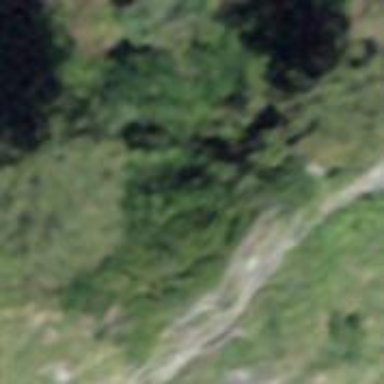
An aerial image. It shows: Natural cliff.